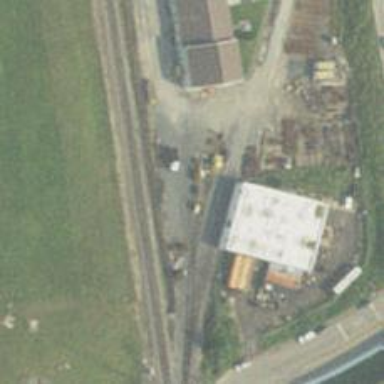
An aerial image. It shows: Railway stop.